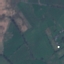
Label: Pasture